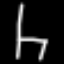
Label: chair